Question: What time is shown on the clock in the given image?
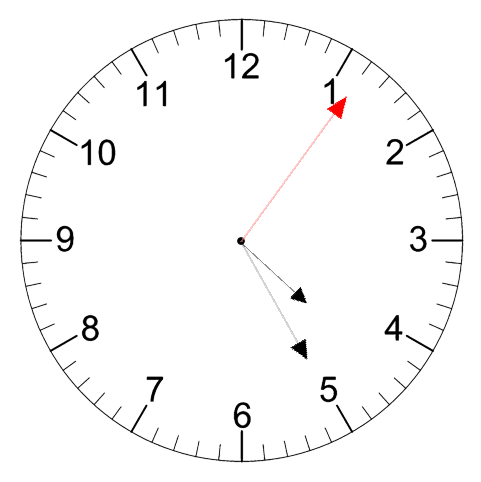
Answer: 04:25:06